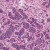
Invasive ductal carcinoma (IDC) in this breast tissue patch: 1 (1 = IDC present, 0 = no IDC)